Group 1:
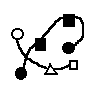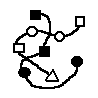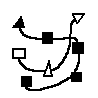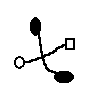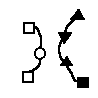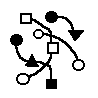
Group 2:
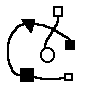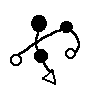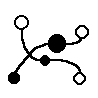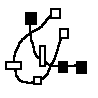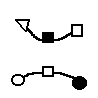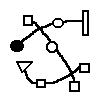
Rule separating the two groups: All connected objects have the same texture vs. some connected objects have different textures.
Concepts: all, cluster, color, distinguishing_crossing_curves, filled, on_line_or_curve, outlined_filled, same, same_feature, shape_cluster, texture
Author: Harry E. Foundalis